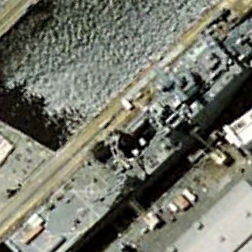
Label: combat